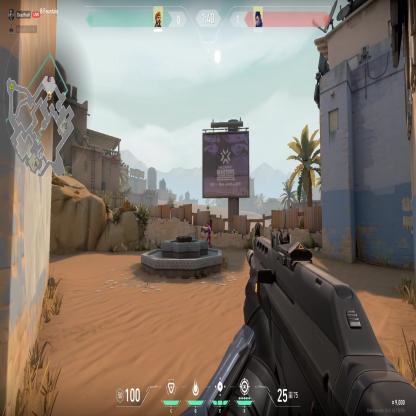
Label: enemy